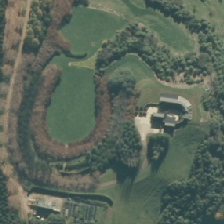
Land cover: deciduous_hardwood